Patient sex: M
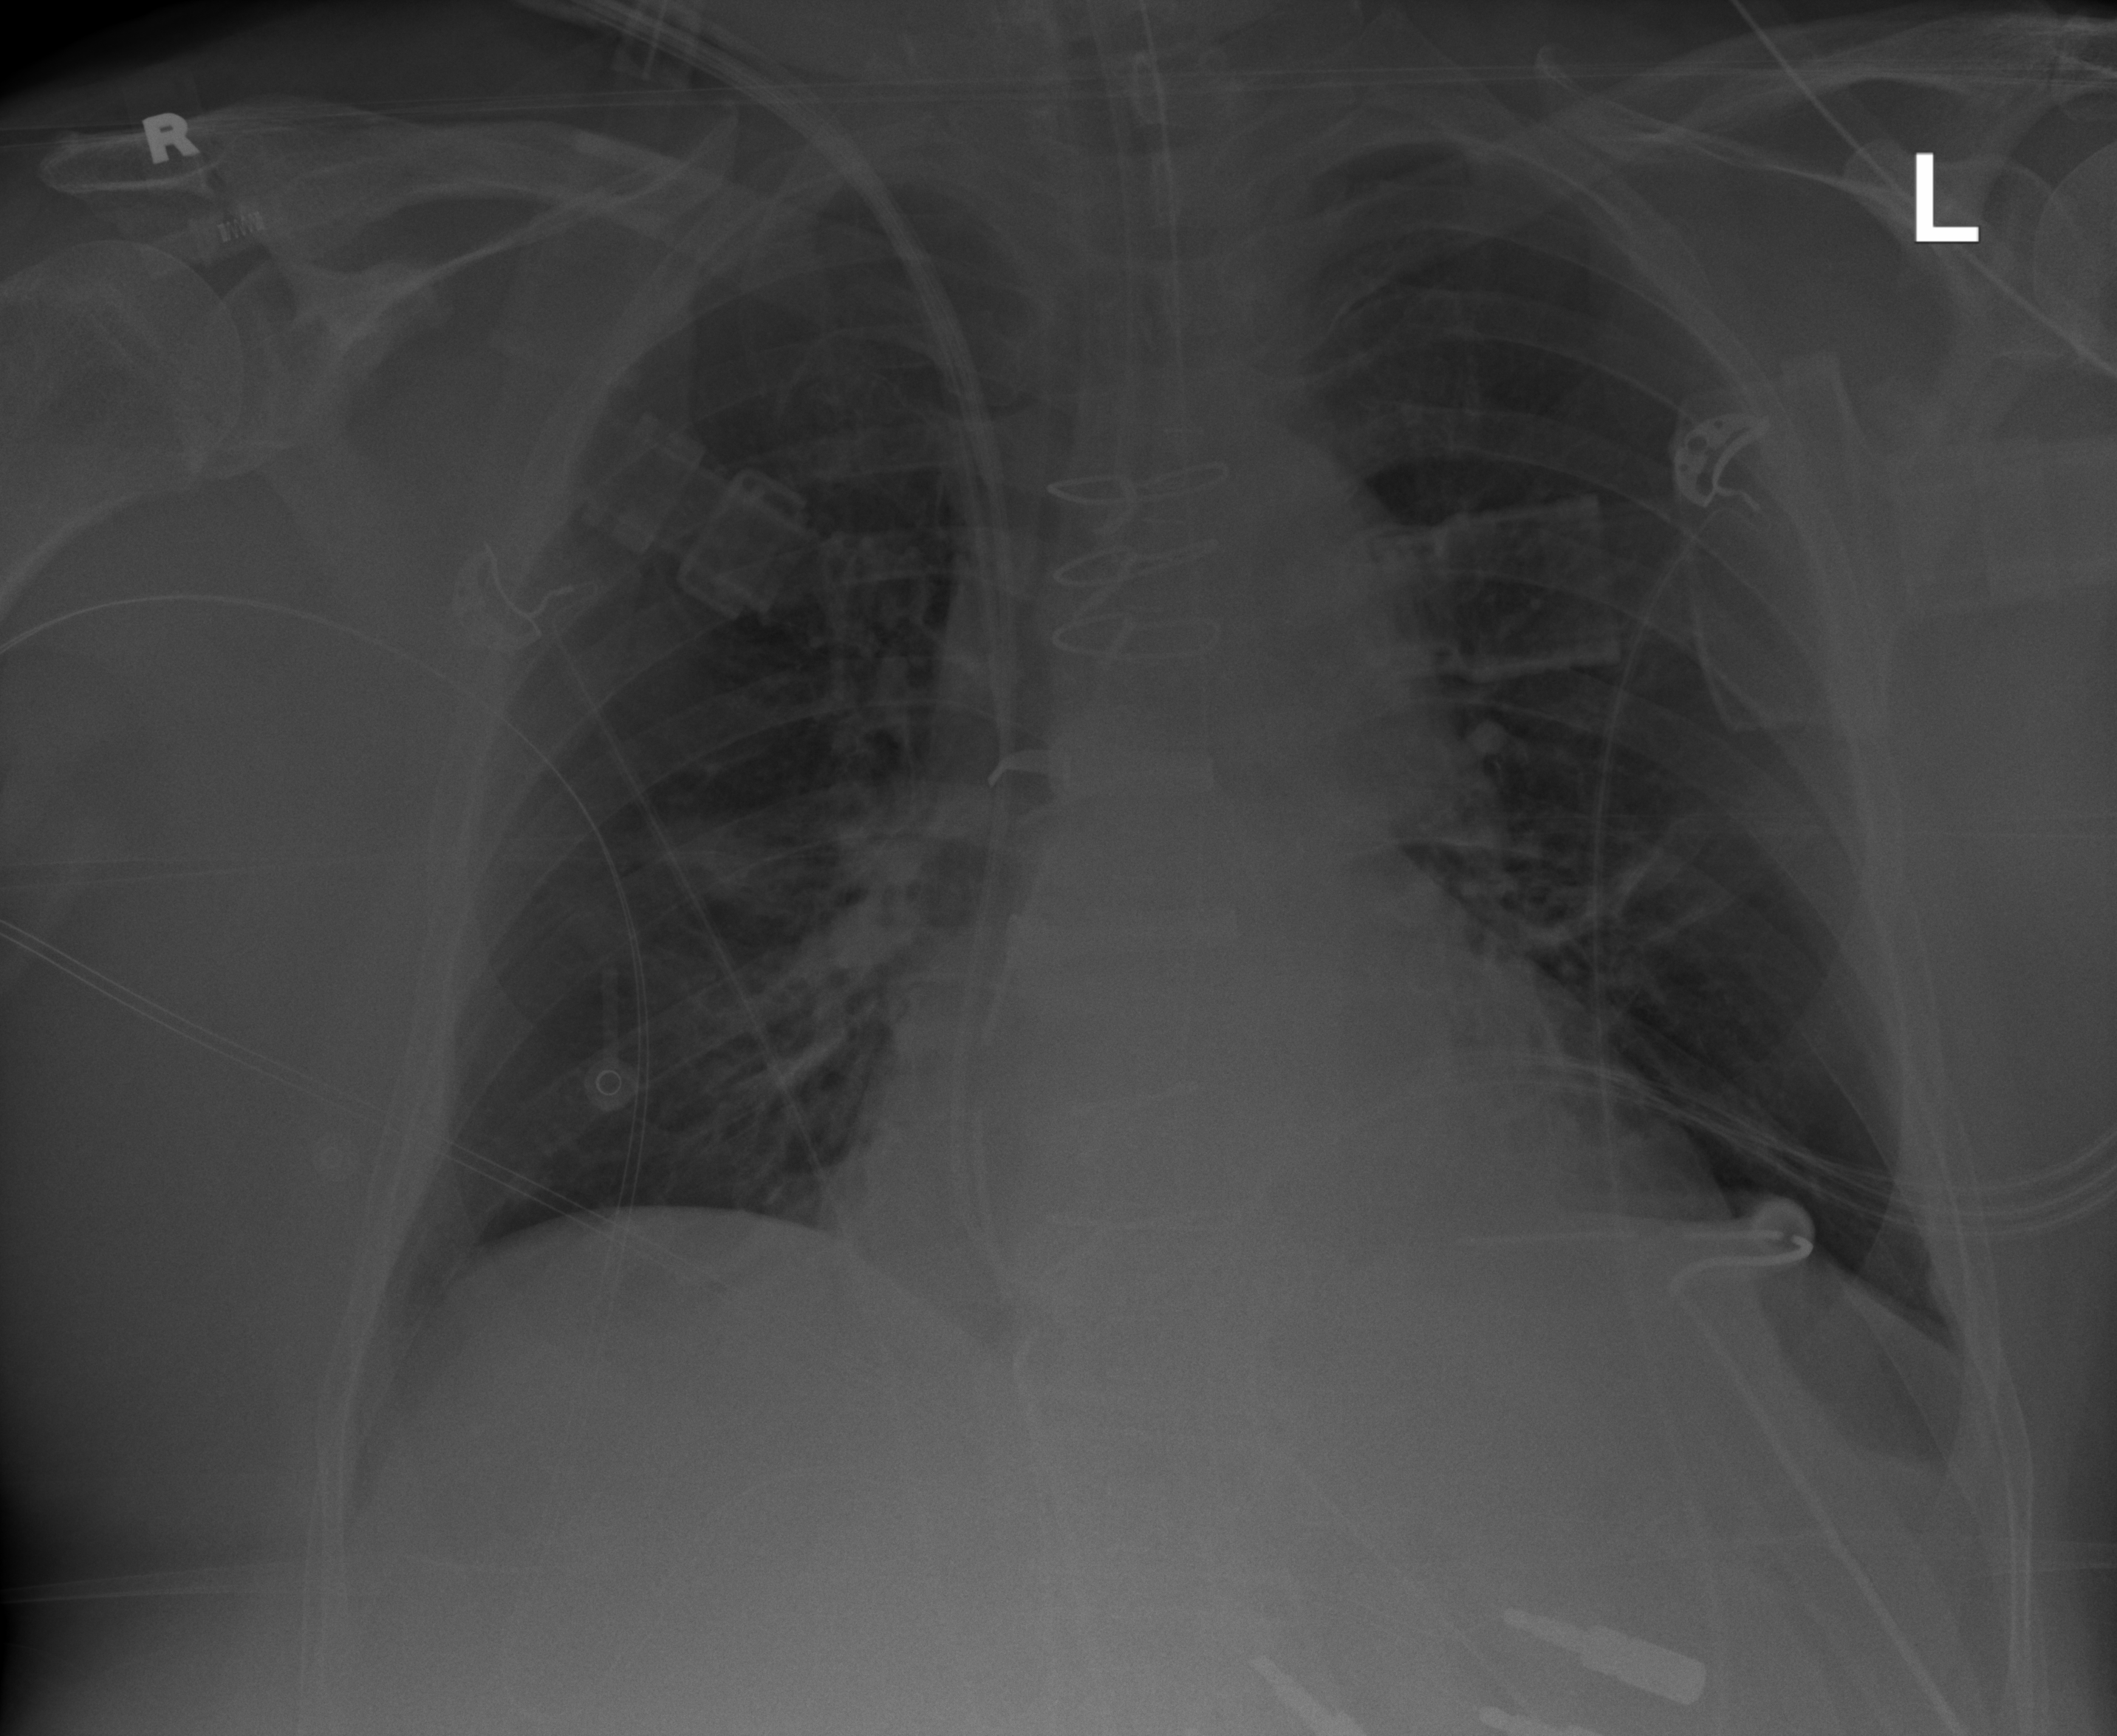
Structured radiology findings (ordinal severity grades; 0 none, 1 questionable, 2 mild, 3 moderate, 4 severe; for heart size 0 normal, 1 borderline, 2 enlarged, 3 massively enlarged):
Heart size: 1
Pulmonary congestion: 1
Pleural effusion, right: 2
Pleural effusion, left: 2
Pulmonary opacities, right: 0
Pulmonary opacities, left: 0
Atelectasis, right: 2
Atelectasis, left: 0